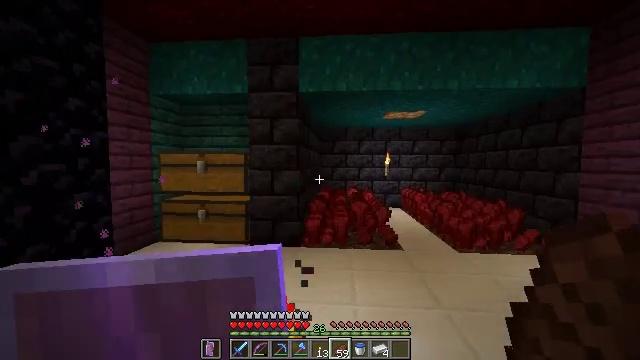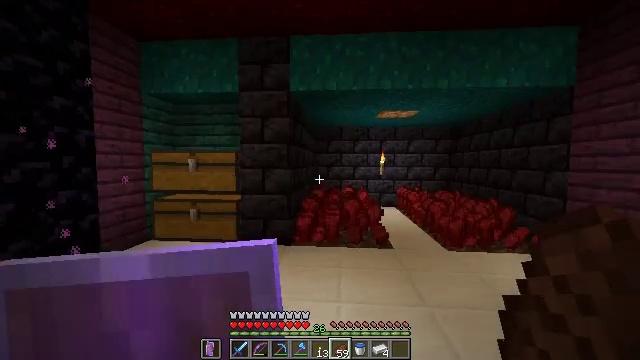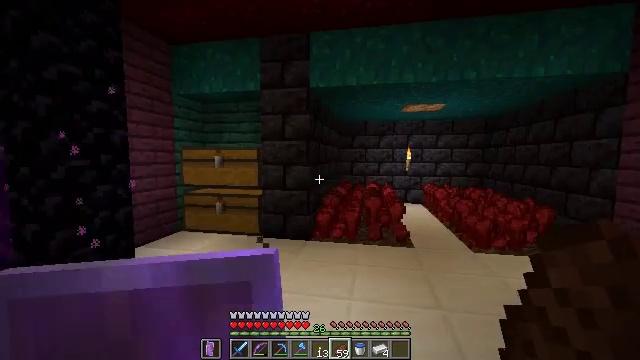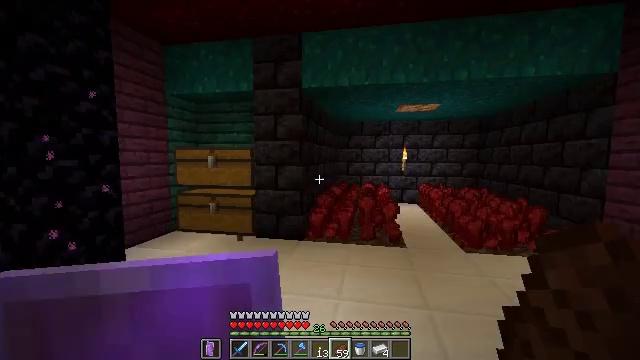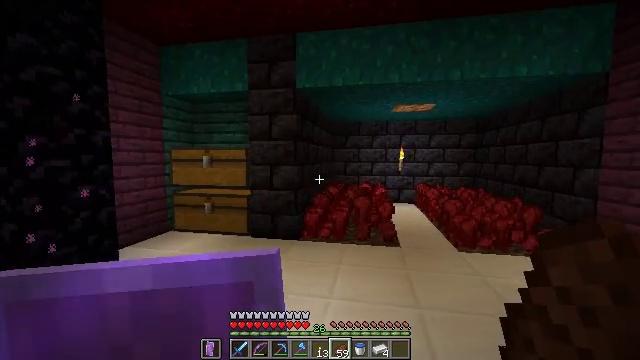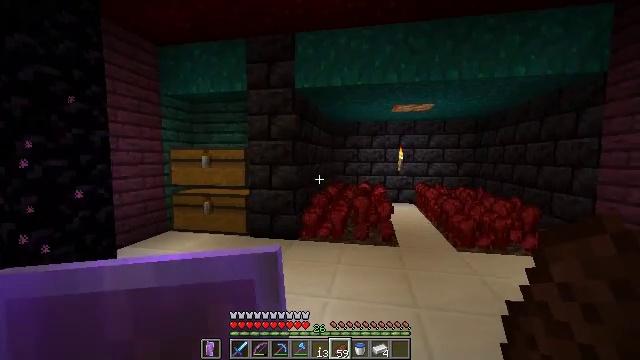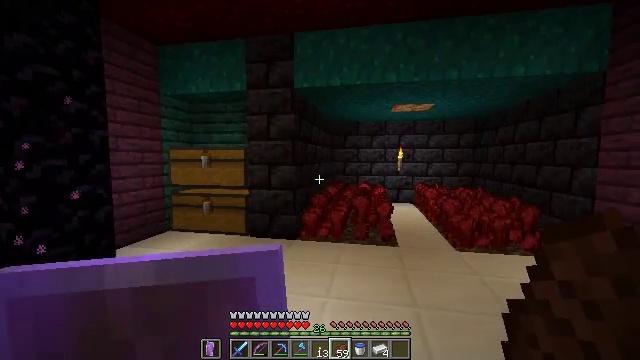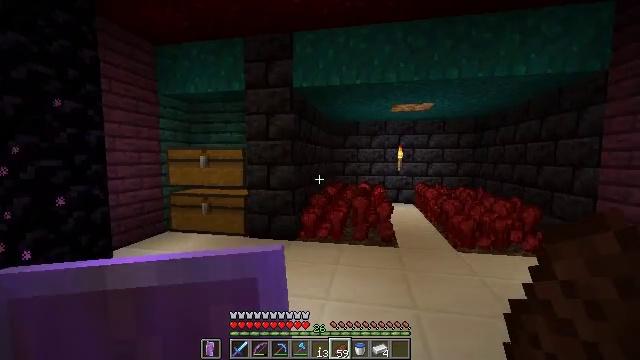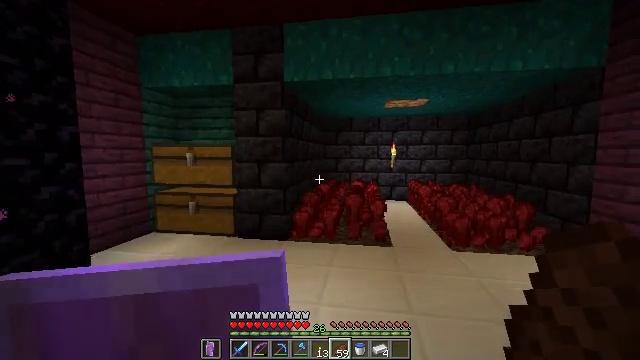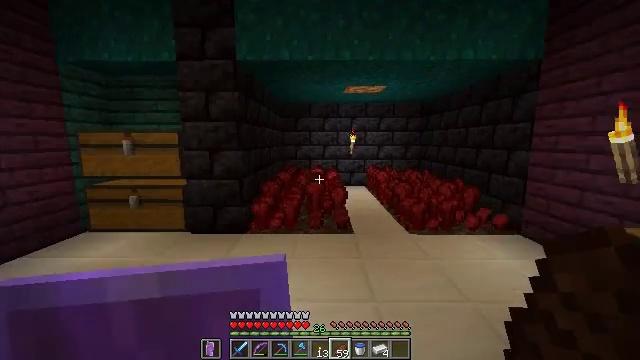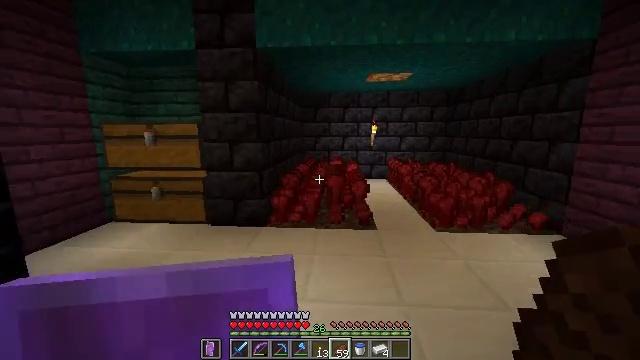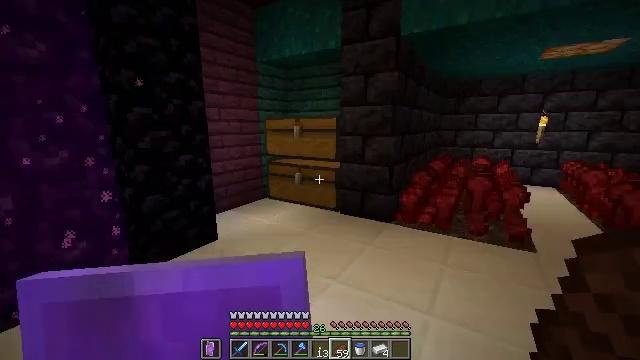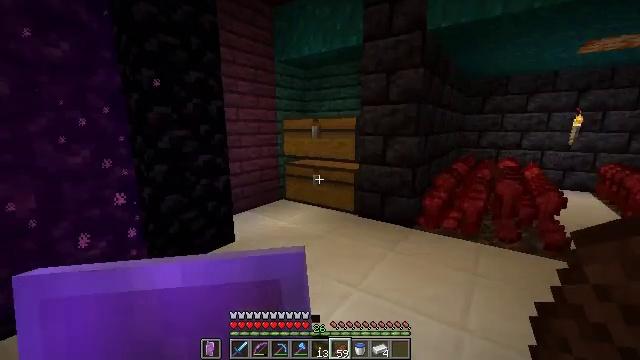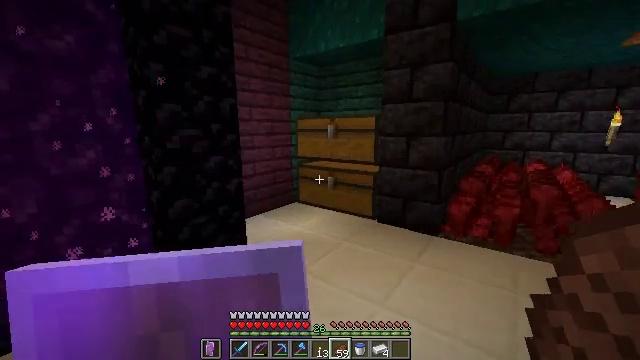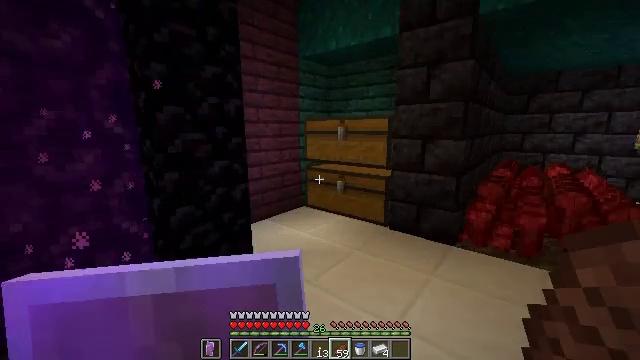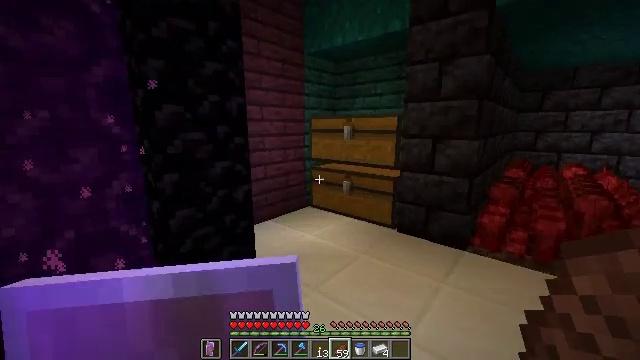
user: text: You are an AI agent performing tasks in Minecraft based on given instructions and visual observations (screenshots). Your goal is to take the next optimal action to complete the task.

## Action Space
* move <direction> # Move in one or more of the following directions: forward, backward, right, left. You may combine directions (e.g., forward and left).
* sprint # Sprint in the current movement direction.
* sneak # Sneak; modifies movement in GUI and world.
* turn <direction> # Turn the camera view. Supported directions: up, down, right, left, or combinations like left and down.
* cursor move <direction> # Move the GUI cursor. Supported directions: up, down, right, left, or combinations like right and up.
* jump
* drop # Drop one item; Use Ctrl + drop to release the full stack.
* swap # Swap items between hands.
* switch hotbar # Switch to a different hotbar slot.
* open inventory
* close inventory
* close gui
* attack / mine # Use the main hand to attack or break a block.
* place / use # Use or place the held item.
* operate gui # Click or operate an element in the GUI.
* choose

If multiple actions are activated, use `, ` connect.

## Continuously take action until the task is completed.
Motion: motion action
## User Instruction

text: Make a glistering melon slice with a crafting table.
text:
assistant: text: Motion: move right
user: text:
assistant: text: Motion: move right, turn left and down
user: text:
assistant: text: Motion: no_op
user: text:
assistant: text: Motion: no_op
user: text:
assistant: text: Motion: no_op
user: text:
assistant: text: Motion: no_op
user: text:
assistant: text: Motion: move forward
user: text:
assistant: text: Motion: move forward, turn right
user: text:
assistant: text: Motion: move forward, turn right and down
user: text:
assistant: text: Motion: move forward and move left, turn left and down
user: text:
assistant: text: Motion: move forward and move left, turn left and down
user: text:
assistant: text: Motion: move forward and move left, turn left
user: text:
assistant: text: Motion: move forward, turn left
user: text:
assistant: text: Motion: move forward, turn left
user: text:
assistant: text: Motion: move forward, turn left
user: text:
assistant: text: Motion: move forward
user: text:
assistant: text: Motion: move forward, turn right and down
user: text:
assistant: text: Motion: move forward
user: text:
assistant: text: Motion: move forward, turn right and up
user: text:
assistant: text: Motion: move forward, turn up
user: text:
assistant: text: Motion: move forward
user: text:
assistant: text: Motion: move forward
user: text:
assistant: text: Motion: move forward
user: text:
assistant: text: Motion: move forward, use / place
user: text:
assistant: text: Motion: move forward, use / place
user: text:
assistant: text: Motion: no_op
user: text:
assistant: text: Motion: no_op
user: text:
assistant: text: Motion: no_op
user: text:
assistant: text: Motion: open gui
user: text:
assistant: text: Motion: no_op